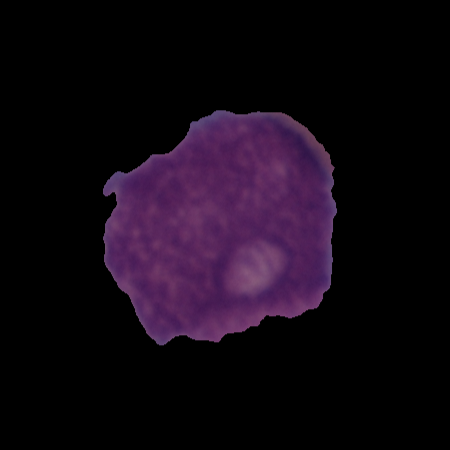
Label: cancer